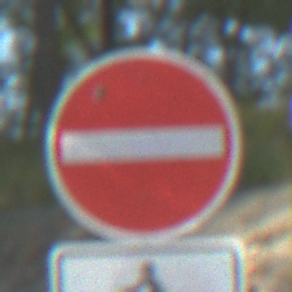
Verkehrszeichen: VerbotDerEinfahrt
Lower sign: EinspurigeFahrzeugeFrei3
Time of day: MorningAfternoon
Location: Outdoor (Nature)
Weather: PartlyCloudy
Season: NotSpecified
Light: Natural